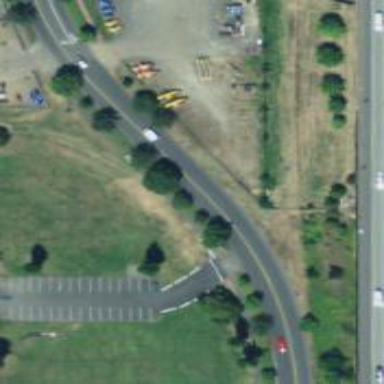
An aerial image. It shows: Secondary road with sidewalk on the left.